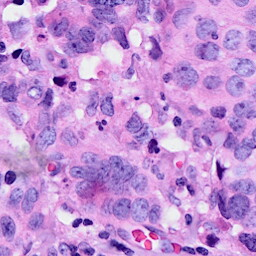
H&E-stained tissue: Breast